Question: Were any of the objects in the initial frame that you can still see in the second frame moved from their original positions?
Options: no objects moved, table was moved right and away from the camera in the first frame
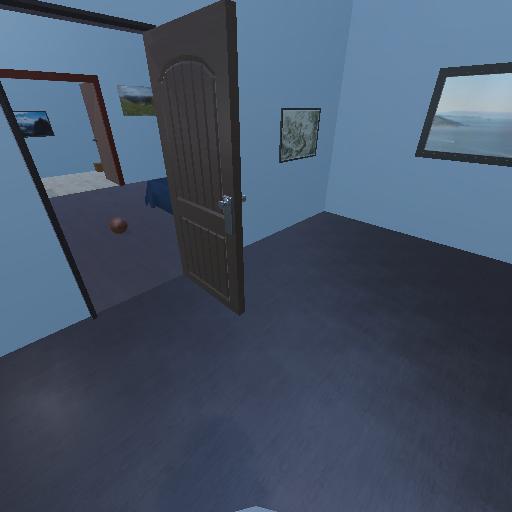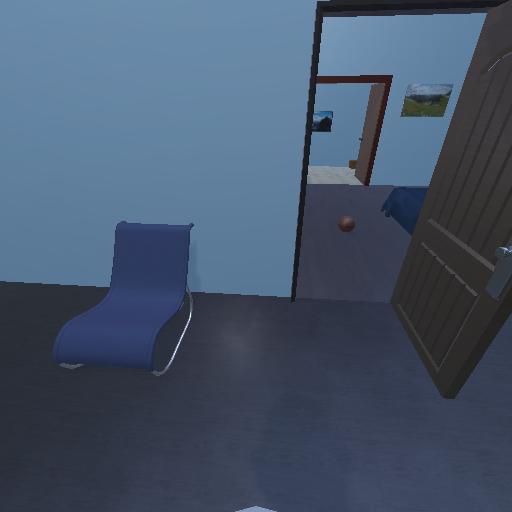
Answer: no objects moved